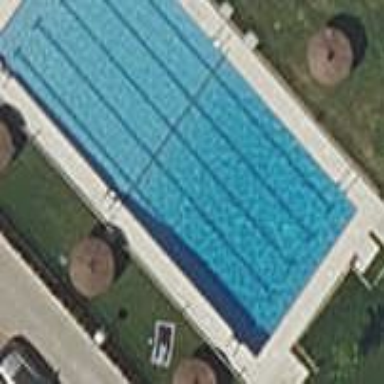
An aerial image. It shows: Swimming pool located in leisure land.